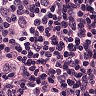
Metastatic tissue present: yes